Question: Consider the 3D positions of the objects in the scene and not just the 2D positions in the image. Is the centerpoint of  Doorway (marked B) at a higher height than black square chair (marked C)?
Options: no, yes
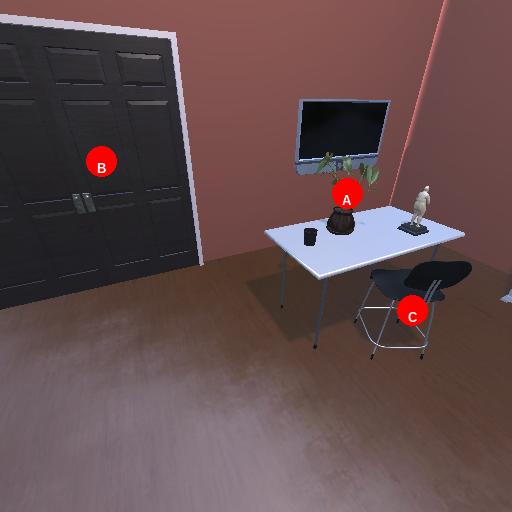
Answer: no